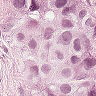
Metastatic tissue present: yes